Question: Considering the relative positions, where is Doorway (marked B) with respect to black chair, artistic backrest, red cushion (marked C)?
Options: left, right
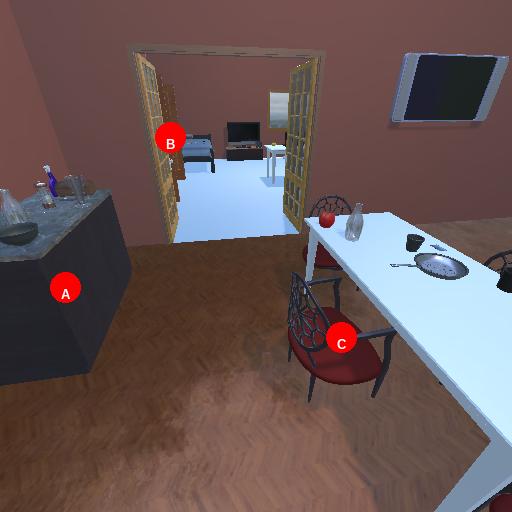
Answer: left